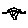
Label: tree